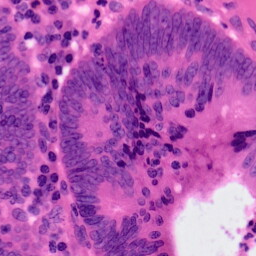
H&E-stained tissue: Colon